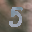
Label: 5